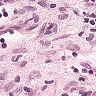
Metastatic tissue present: no